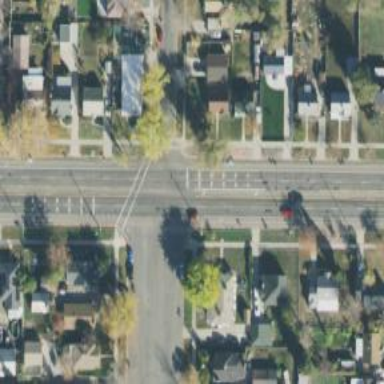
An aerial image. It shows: Asphalt footway with uncontrolled crossing marked with lines.